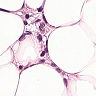
Metastatic tissue present: yes